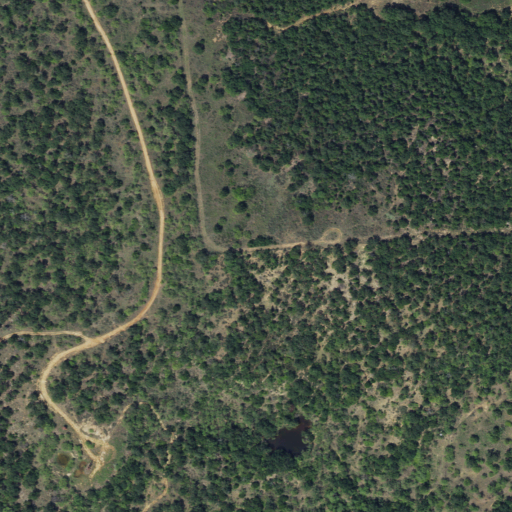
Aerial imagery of mountain in Texas named Maxwell Mountain containing shrub, deciduous forest, grassland, and open development